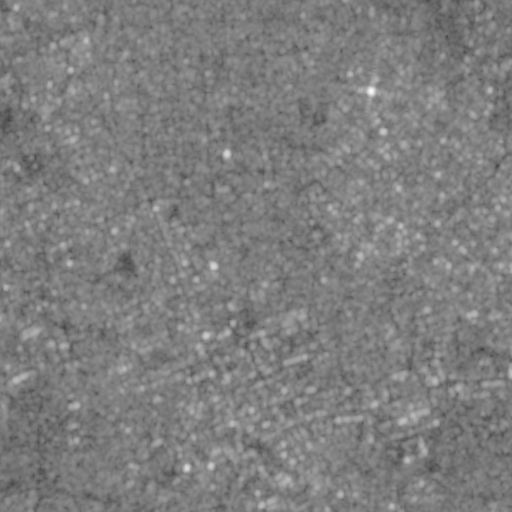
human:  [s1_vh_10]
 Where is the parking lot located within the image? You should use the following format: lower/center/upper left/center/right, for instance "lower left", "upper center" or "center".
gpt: The parking lot is located in the lower right of the image.
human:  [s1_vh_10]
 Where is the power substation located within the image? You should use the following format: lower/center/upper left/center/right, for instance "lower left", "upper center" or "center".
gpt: The power substation is located in the lower left of the image.
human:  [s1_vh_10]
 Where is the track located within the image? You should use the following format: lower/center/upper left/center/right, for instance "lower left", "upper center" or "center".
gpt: The track is located in the lower left of the image.
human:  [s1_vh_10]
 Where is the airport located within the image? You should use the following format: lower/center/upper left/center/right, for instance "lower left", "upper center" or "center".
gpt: There is no airport in the image.

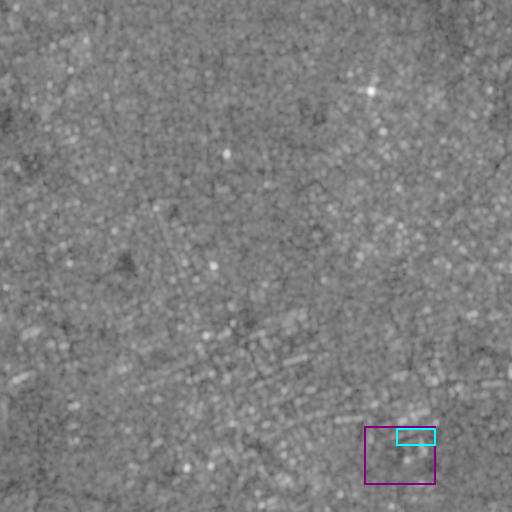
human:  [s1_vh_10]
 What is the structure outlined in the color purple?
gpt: The structure outlined in purple is a park.
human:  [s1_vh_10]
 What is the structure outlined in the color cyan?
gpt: The structure outlined in cyan is a parking lot.
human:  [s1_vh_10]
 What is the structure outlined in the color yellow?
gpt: There is no yellow outline.